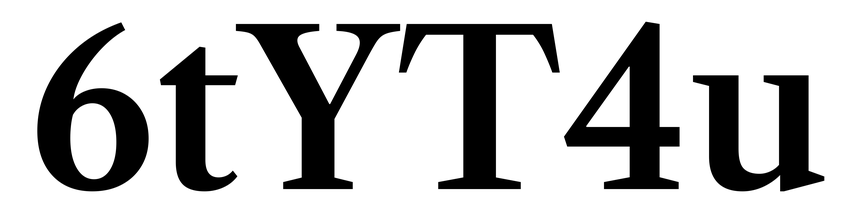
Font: LibreCaslonText_SemiBold